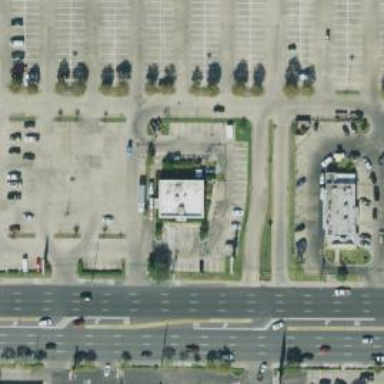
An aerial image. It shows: Parking space is available.